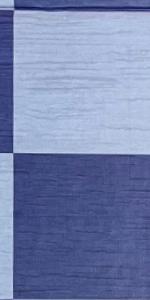
Label: Empty